Question: The green dot in the picture is the starting point, and the blue dot is the end point. Each move can only go one square to the right or down. How many different simple paths are there?
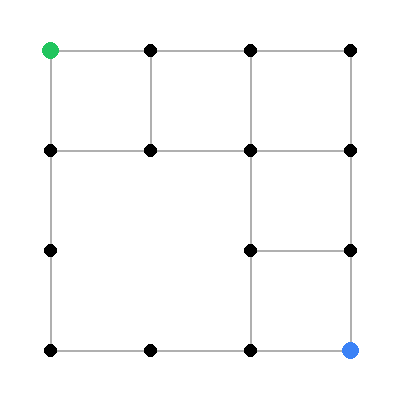
Answer: 11